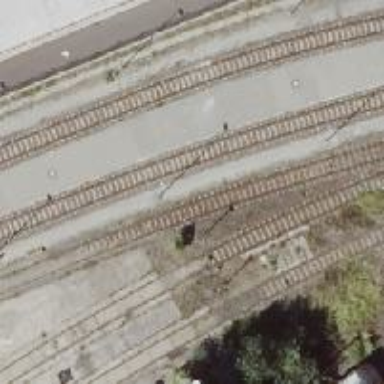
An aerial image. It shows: Railway signal.